Field crop: maize
Growth stage: 2
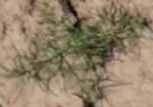
Species: salsola